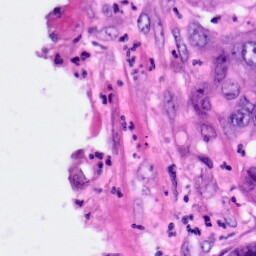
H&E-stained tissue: Pancreatic